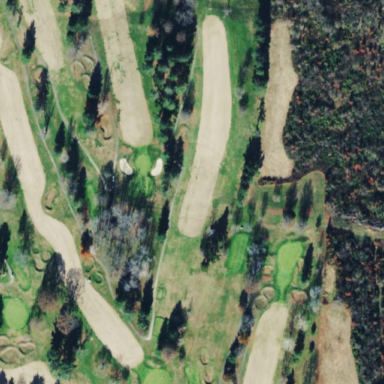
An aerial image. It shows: Scenic golf fairway.